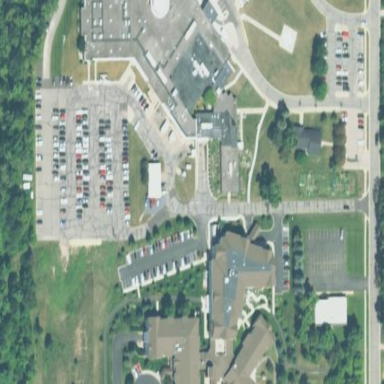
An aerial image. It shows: Healthcare facility identified as hospital.